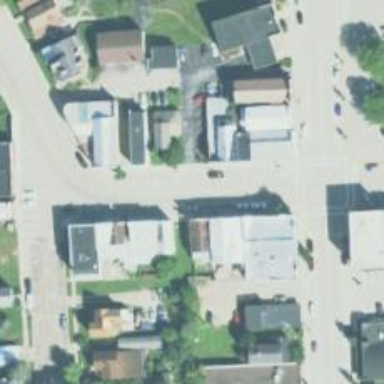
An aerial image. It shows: Alley classified as service road.